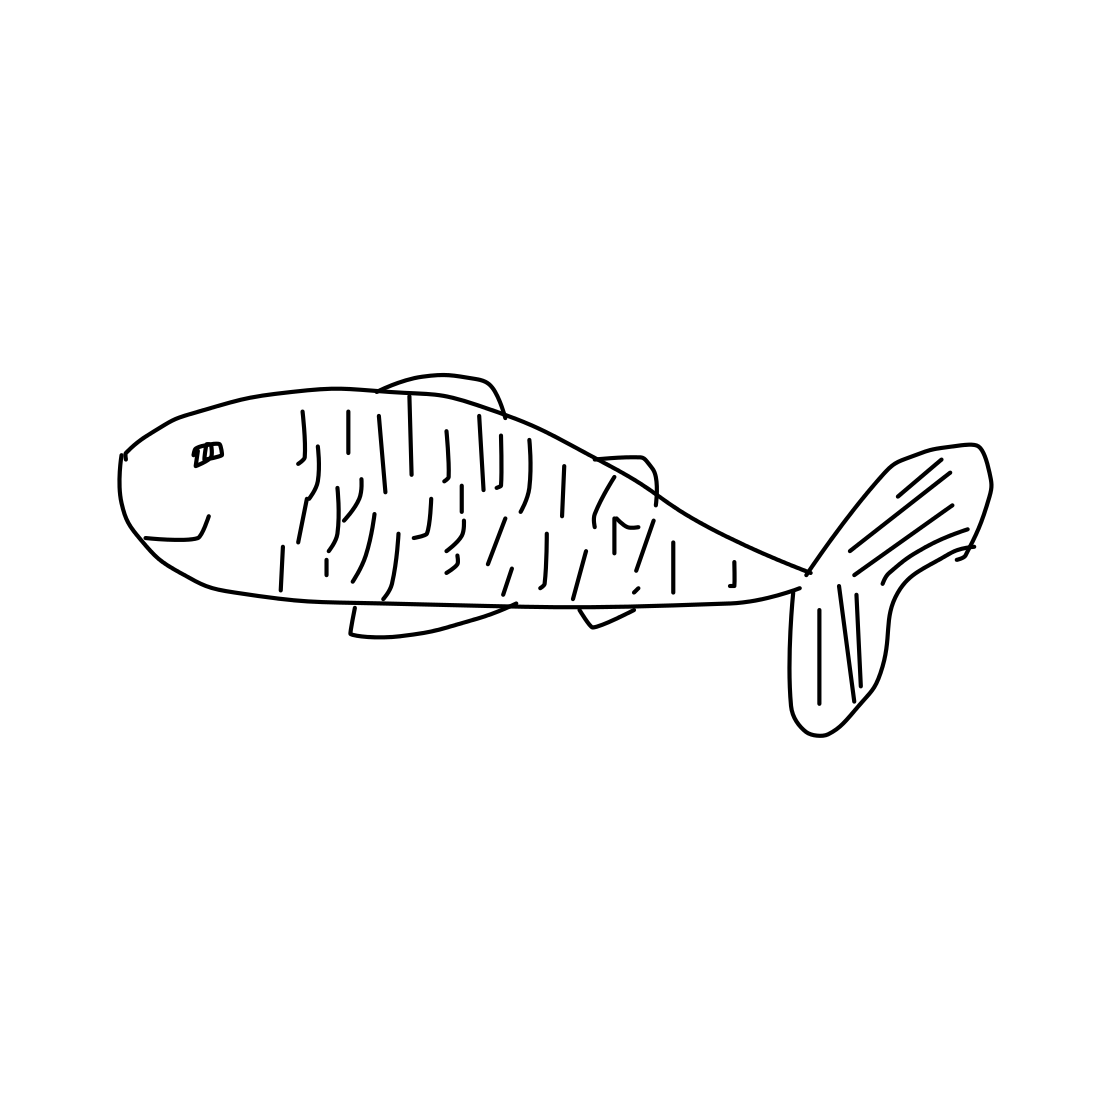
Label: fish